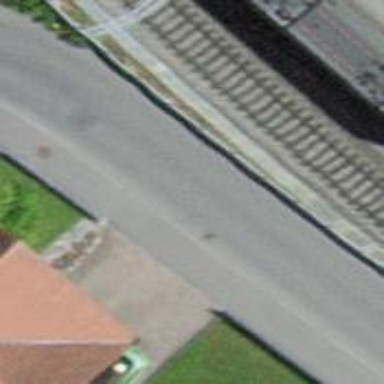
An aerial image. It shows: Retaining wall.